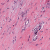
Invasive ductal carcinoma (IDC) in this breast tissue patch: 0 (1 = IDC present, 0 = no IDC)